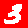
Digit: 3